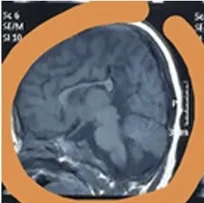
The clinical phenotypes of the patient. The MRI testing identified the overt carcass dysplasia.
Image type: radiology (mri)